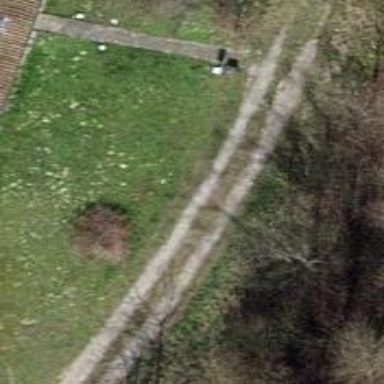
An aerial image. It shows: Track on the ground with grade 2 tracktype.